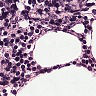
Metastatic tissue present: no